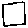
Label: square